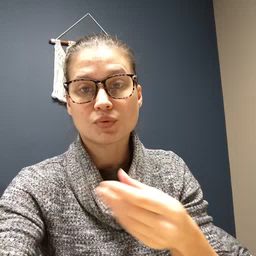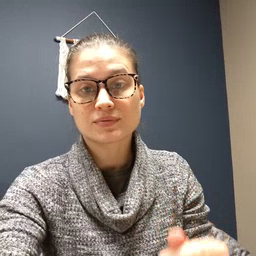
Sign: story